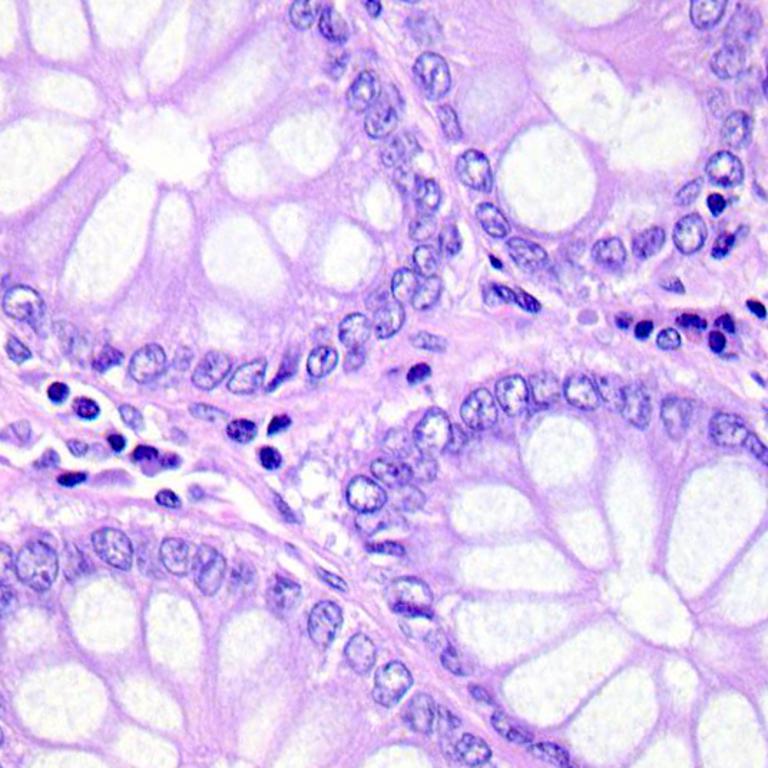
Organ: colon
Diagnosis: benign